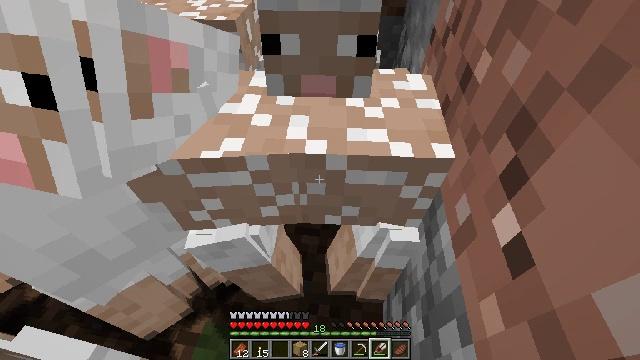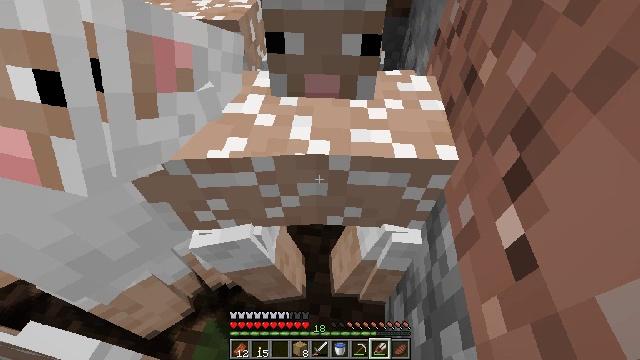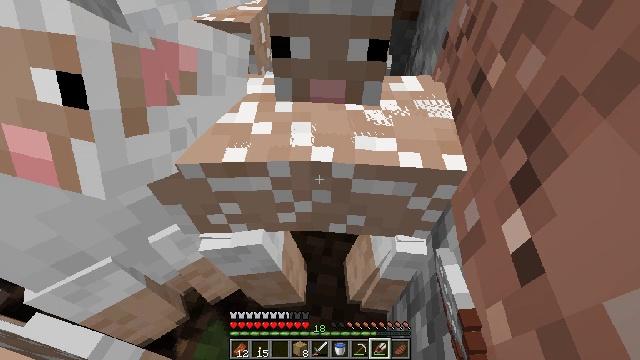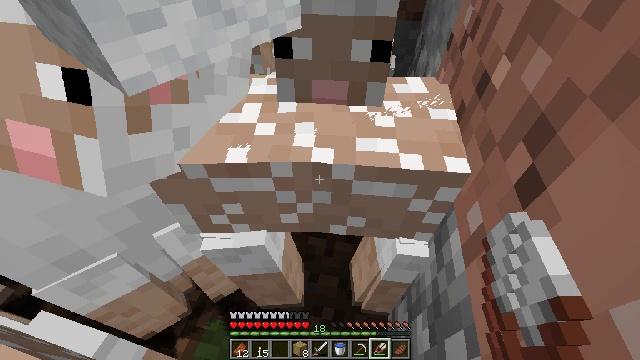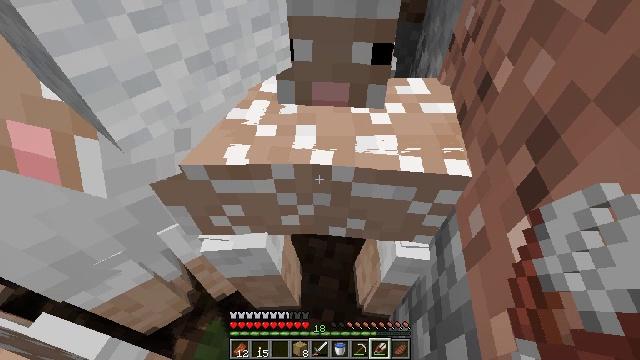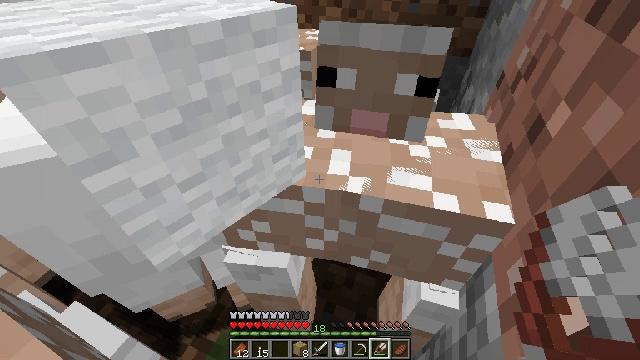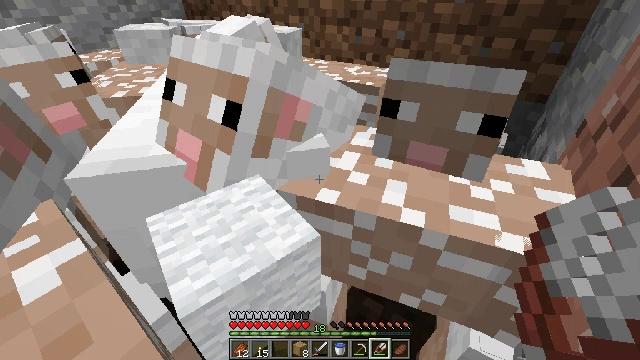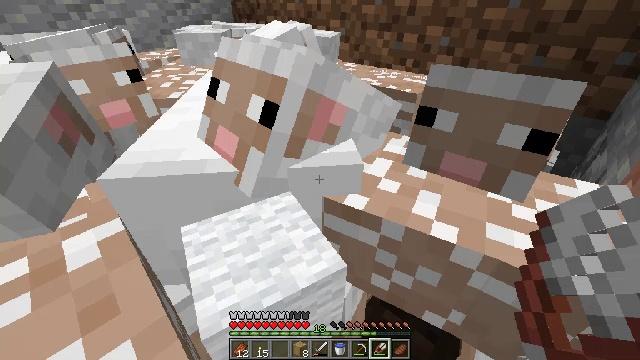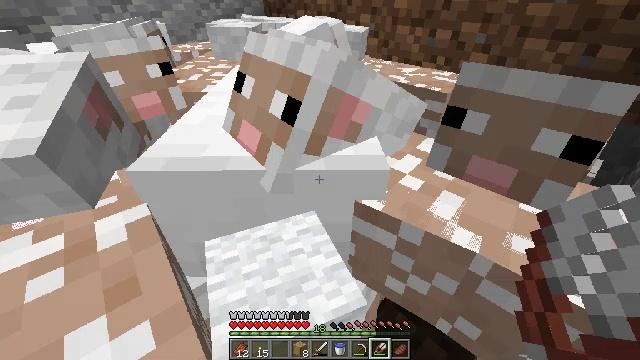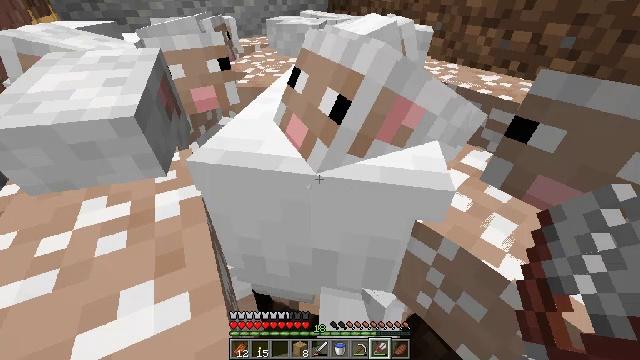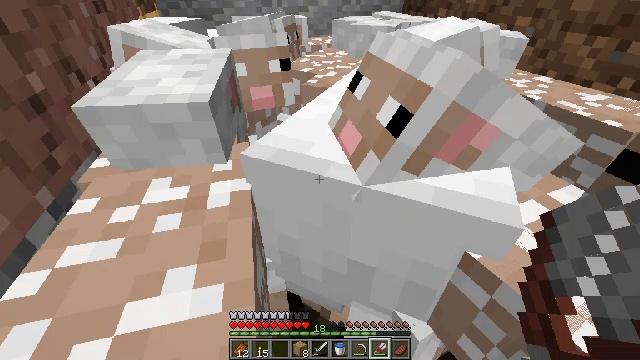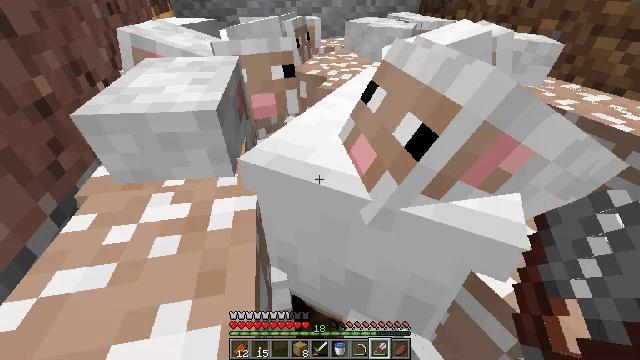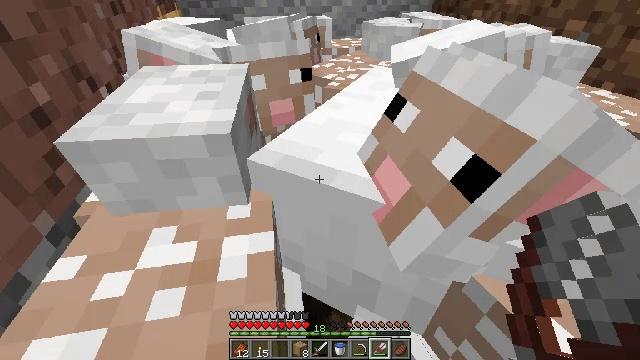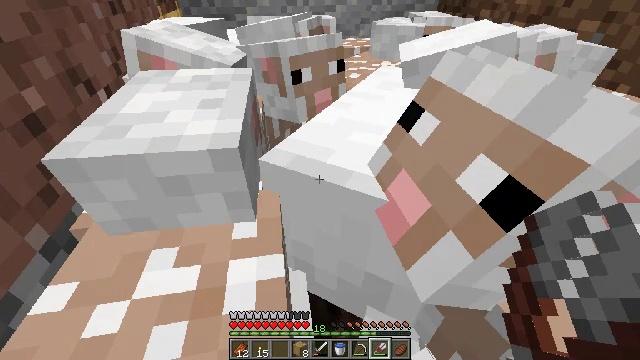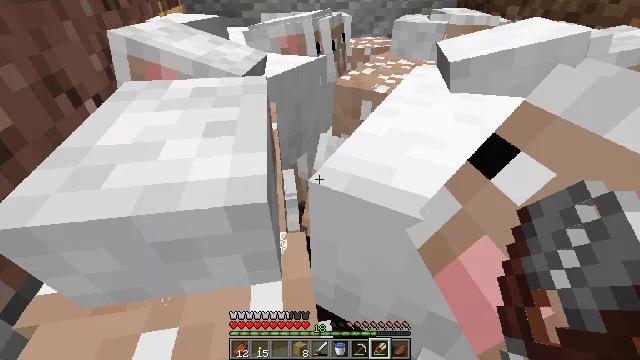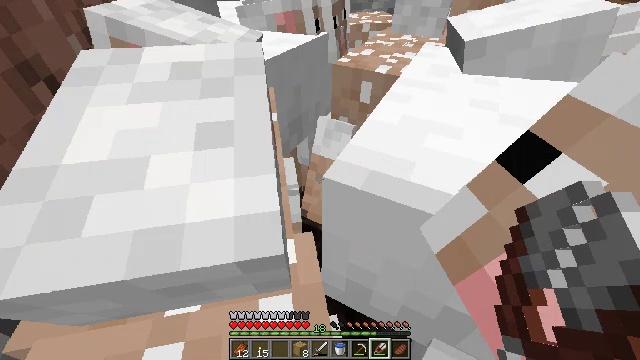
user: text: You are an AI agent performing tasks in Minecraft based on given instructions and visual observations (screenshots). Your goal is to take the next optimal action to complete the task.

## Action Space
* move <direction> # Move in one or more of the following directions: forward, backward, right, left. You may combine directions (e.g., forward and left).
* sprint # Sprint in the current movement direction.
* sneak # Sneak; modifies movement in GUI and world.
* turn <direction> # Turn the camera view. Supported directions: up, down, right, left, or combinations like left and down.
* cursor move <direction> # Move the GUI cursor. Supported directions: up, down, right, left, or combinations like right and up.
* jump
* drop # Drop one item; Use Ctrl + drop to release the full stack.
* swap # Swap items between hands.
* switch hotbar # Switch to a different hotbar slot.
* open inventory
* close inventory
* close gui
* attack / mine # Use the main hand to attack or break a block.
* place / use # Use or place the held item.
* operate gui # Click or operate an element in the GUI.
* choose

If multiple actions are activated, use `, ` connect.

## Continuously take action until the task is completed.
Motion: motion action
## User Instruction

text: Use raw beef and coal to make cooked beef.
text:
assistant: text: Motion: no_op
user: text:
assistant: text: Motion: turn left
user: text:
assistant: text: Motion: no_op
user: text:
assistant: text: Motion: no_op
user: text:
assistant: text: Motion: turn left and up
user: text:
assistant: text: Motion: turn left and up
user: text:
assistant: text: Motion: turn left
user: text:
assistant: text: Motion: turn left, use / place
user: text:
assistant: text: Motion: turn left, use / place
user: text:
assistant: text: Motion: move forward, turn left, use / place
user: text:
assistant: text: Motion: move forward, turn left, use / place
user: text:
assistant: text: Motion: move forward, use / place
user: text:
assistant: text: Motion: move forward, use / place
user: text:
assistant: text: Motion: move forward, use / place
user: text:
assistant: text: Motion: turn right and down, use / place
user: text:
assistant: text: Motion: turn right and down
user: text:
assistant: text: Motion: turn right and down
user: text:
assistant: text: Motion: turn right and down, use / place
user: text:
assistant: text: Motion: turn right and up, use / place
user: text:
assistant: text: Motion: turn right, use / place
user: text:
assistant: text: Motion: turn right and up
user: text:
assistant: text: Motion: turn right and up
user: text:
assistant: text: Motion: turn right and up
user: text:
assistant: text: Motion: move forward, turn left
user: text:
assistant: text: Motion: move forward, use / place
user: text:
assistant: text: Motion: move forward, use / place
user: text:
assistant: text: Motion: move forward, use / place
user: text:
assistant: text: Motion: move forward
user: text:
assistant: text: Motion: move forward, turn left and up
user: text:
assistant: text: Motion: move forward, use / place